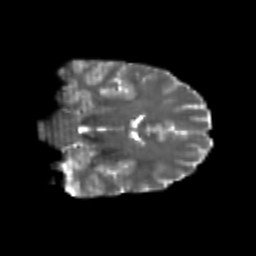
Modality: T2w
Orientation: coronal
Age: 25
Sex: male
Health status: healthy
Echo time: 0.074 s